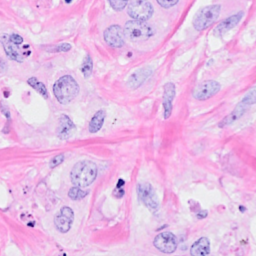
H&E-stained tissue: Breast